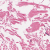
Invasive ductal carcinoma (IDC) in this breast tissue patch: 0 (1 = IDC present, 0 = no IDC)